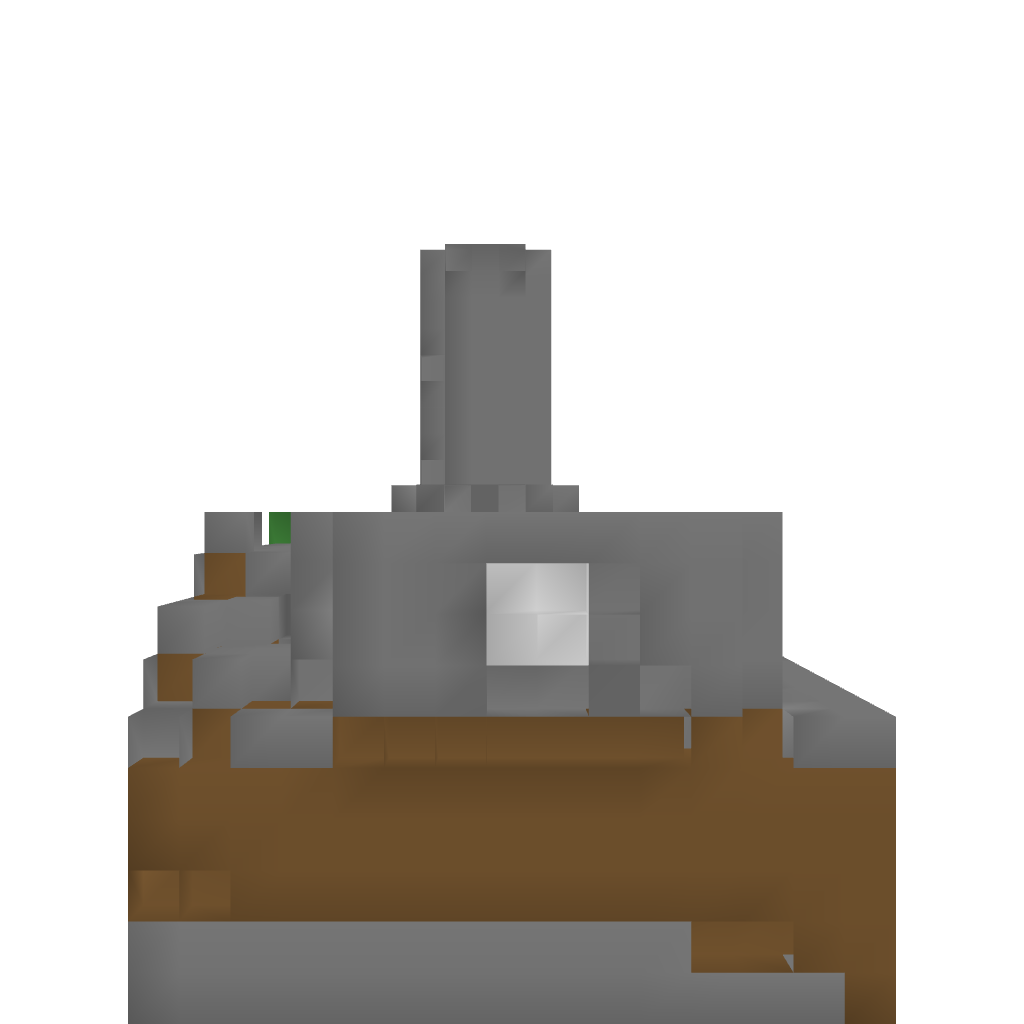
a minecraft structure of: Working Bacon Factory good quality a lot of earth